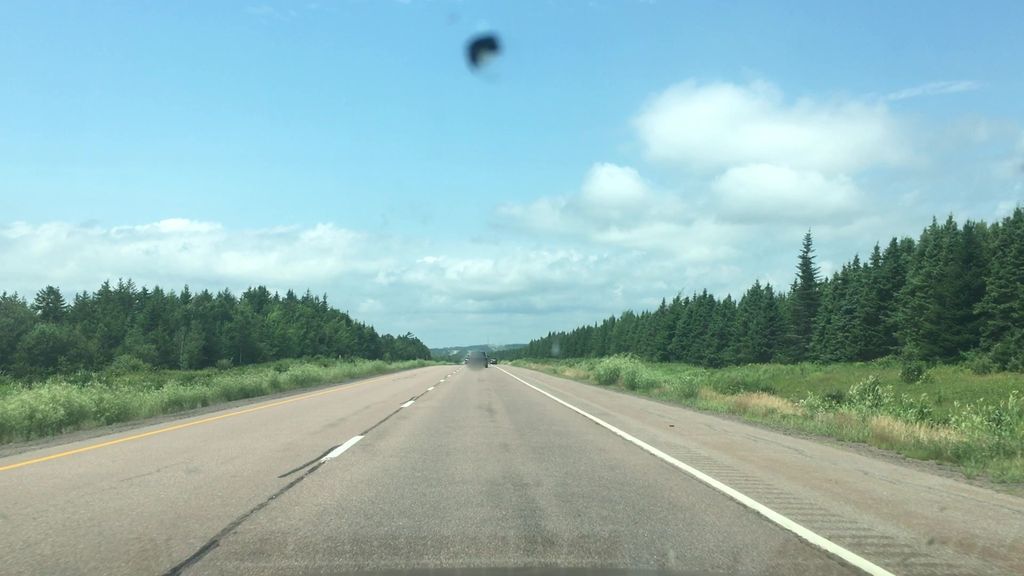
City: charlottetown